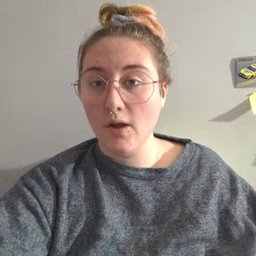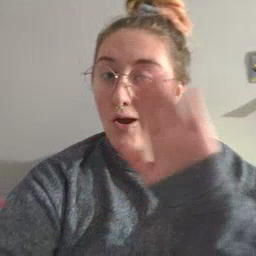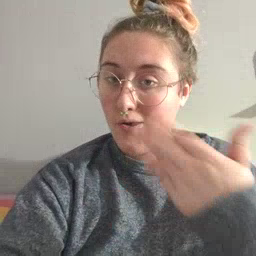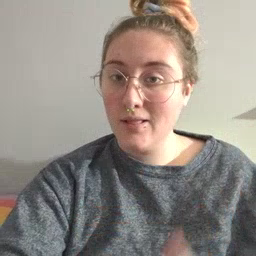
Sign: all